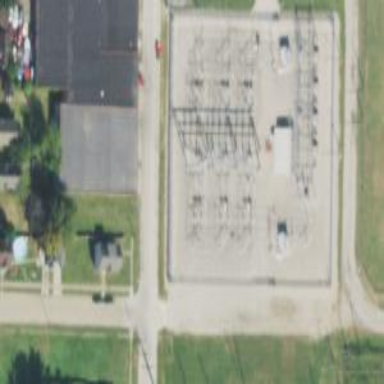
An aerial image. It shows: Switch for power supply.